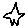
Label: star